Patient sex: M
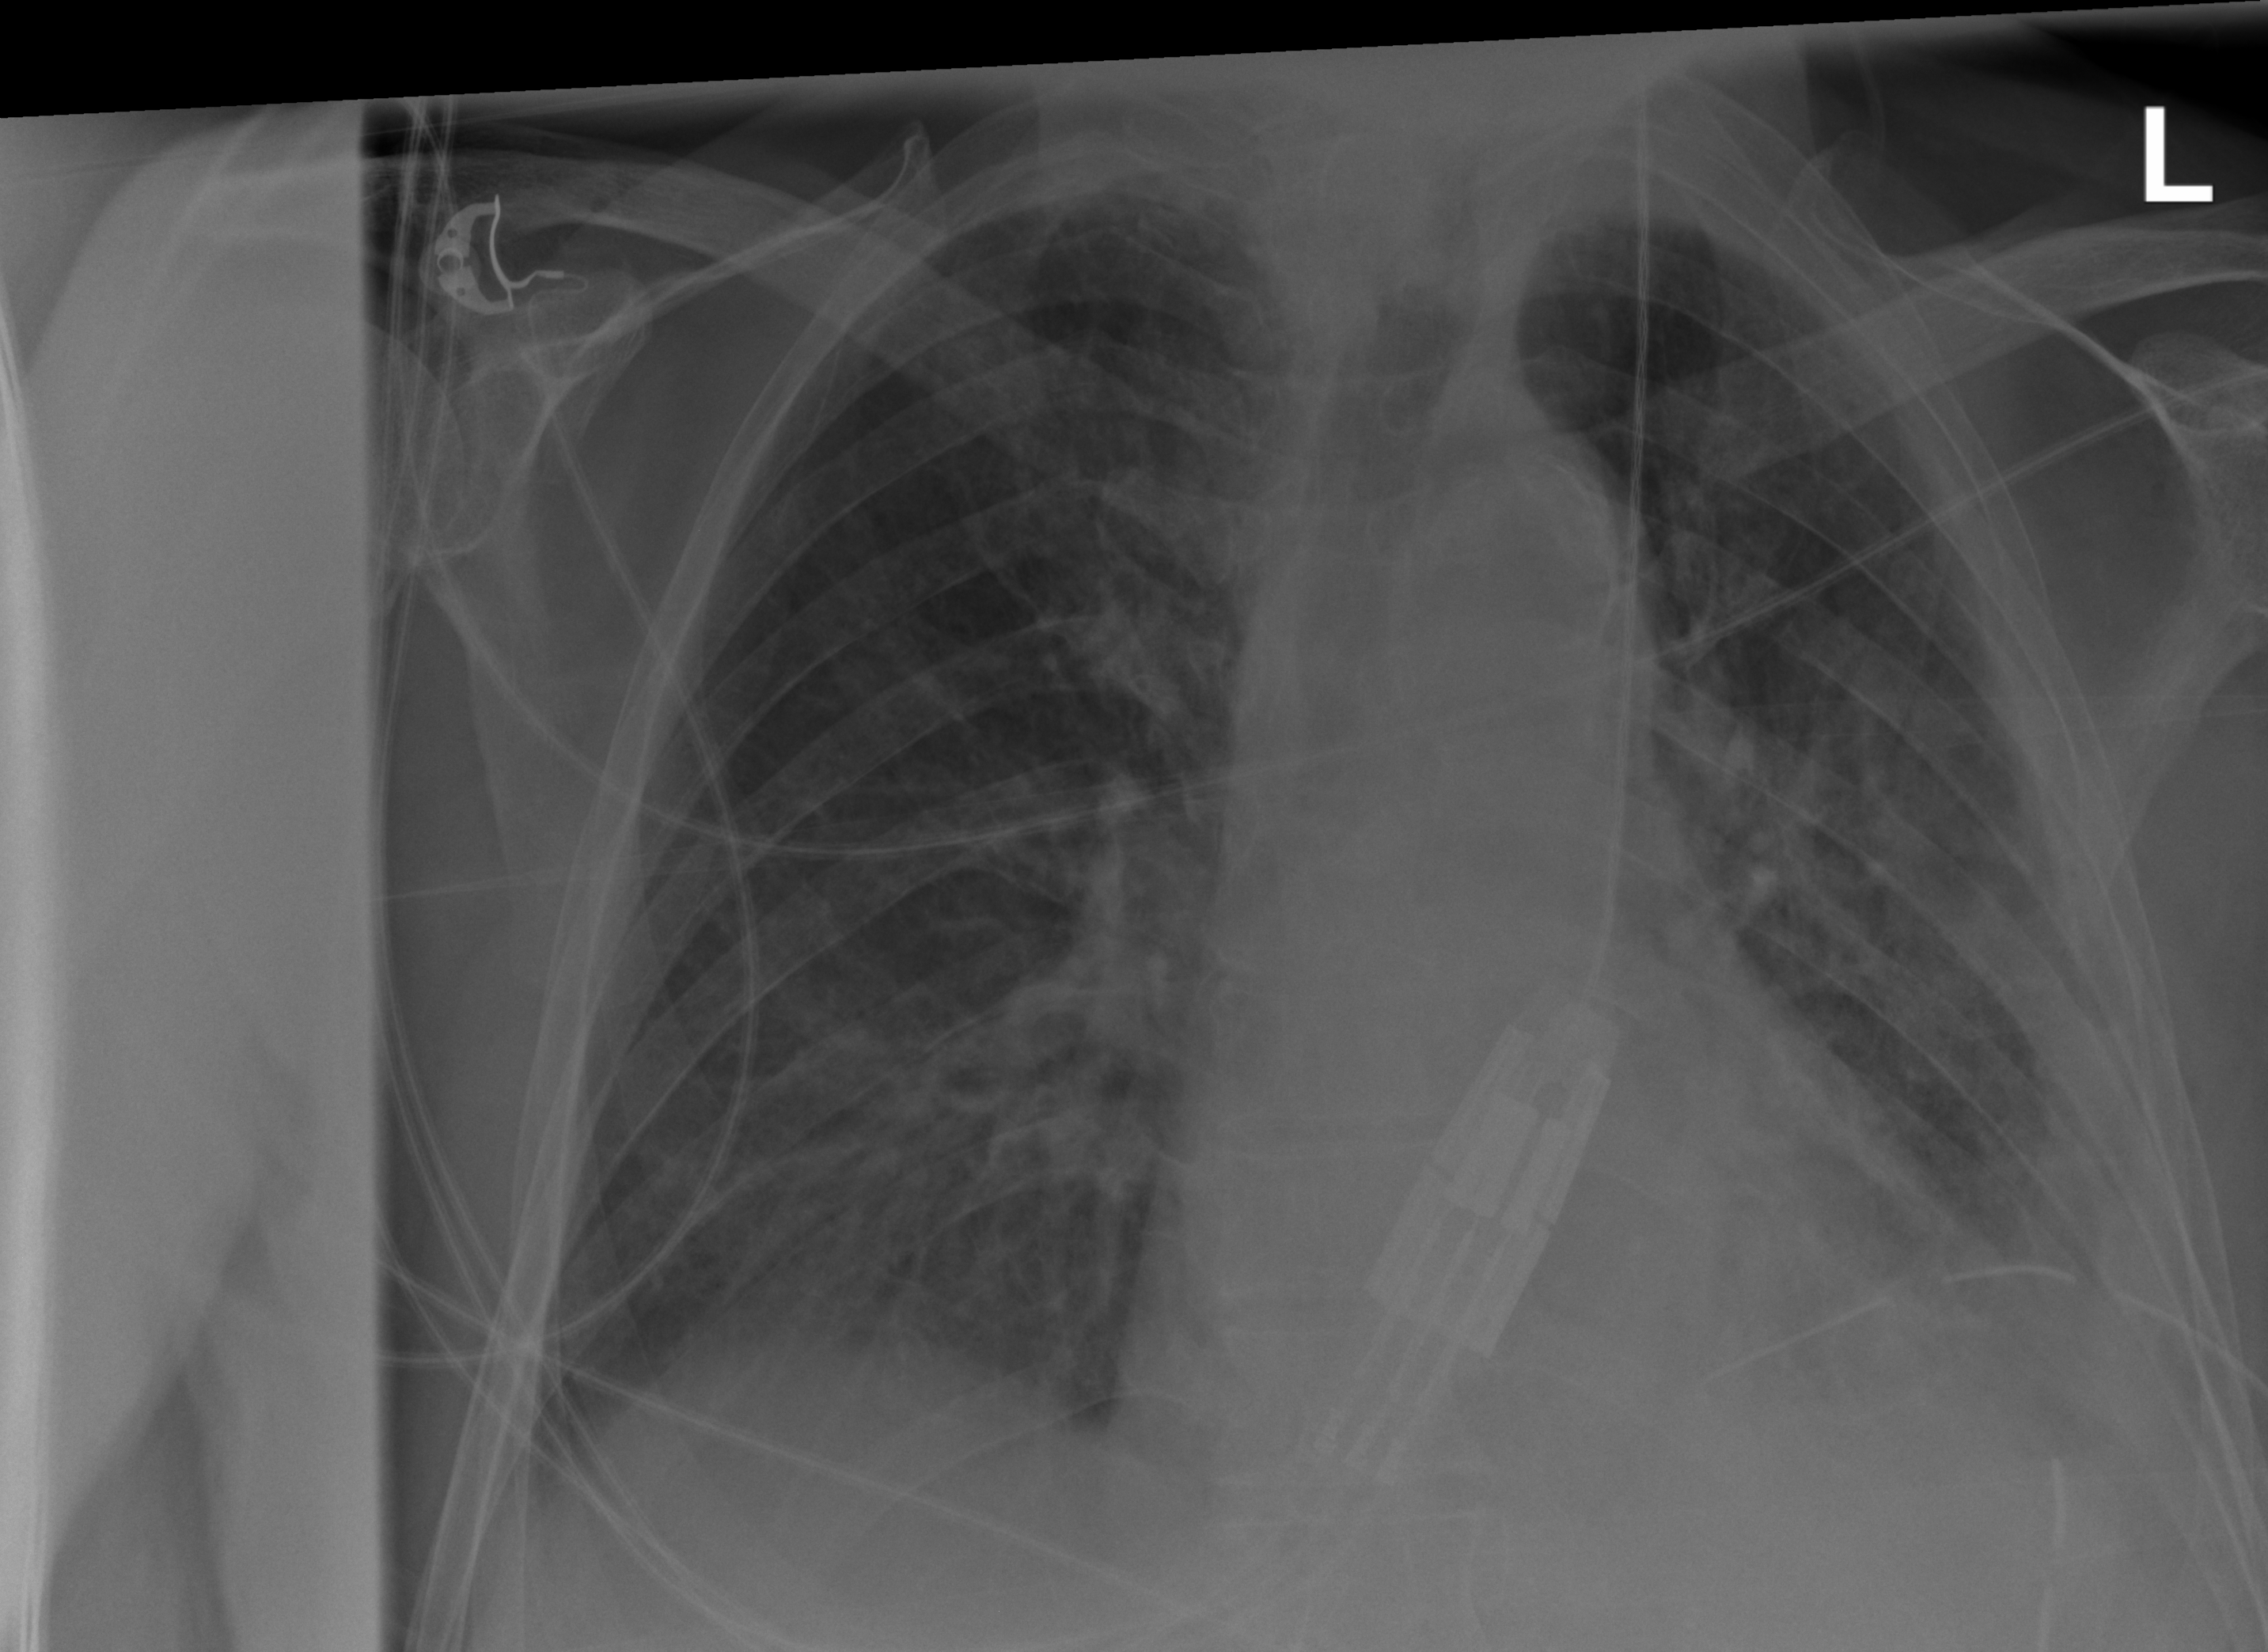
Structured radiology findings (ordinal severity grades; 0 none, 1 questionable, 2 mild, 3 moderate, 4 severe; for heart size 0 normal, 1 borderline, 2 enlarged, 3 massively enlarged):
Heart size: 2
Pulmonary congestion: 2
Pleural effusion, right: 0
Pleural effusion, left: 2
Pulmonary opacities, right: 1
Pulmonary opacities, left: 1
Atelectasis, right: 2
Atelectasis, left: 3